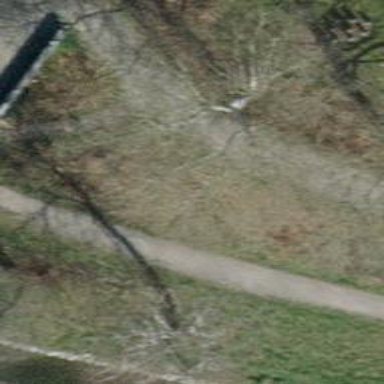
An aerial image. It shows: Footway with surface of fine gravel.